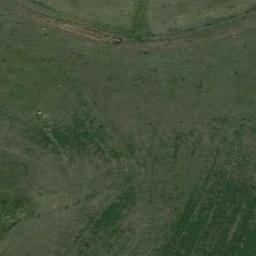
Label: meadow